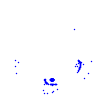
Particle: pion